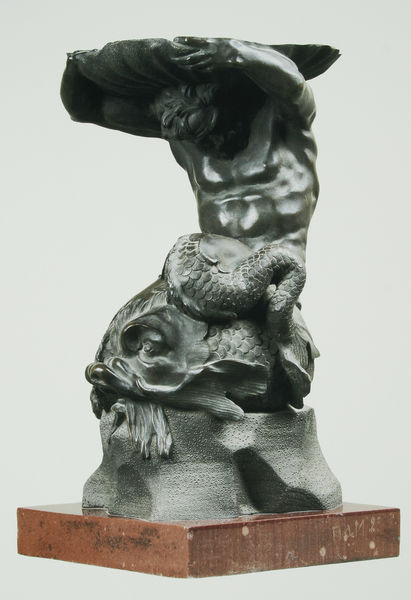
Titel: Vasenständer
Standort: St. Petersburg
Institution: Schloss Pawlowsk
Schlagwörter: akt, berg, felsen, gott, hand, kampf, kopf, körper, mann, nackt, schatten, wasser, weiß, fluss, grün, braun, grau, holz, licht, marmor, schwarz, rot, tier, tiere, arme, mensch, schale, sockel, stein, tragen, auge, figur, haare, gebeugt, brunnen, schuppen, delphin, keramik, skulptur, statue, schwanz, last, schwer, fels, seemann, anstrengung, muskeln, glanz, glänzend, socke, bronze, granit, plastik, plinthe, podest, poliert, rodin, oberkörper, foto, photographie, gefäß, rippen, schlange, allegorie, entwurf, mythologie, photo, senkrecht, fisch, koi, atlant, männlich, farbfoto, teufel, maul, mischwesen, wesen, karyatide, muschel, basis, gottheit, brustkorb, stemmen, träger, kanten, ungeheuer, drachen, drache, fische, georg, mamor, flossen, hydra, flosse, piedestal, guß, geduckt, musche, atlas, nippel, anitke, muschelschale, fischschwanz, riese, delfin, neptun, brunnenfigur, vollplastik, wasserwesen, triton, arem, wassergott, meerwesen, metall, brusrkorb, porfür, schalenträger, sluptur, 19.jh, slber, häter, mukeln, muskelnträger, gischschwanz